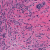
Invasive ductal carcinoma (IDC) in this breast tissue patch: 0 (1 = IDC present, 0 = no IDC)